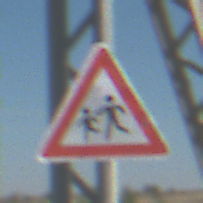
Verkehrszeichen: KinderRechts
Umgebung: Outdoor, Special
Tageszeit: MorningAfternoon
Wetter: Clear
Licht: Natural
Jahreszeit: NotSpecified
Kontrast: HighContrast